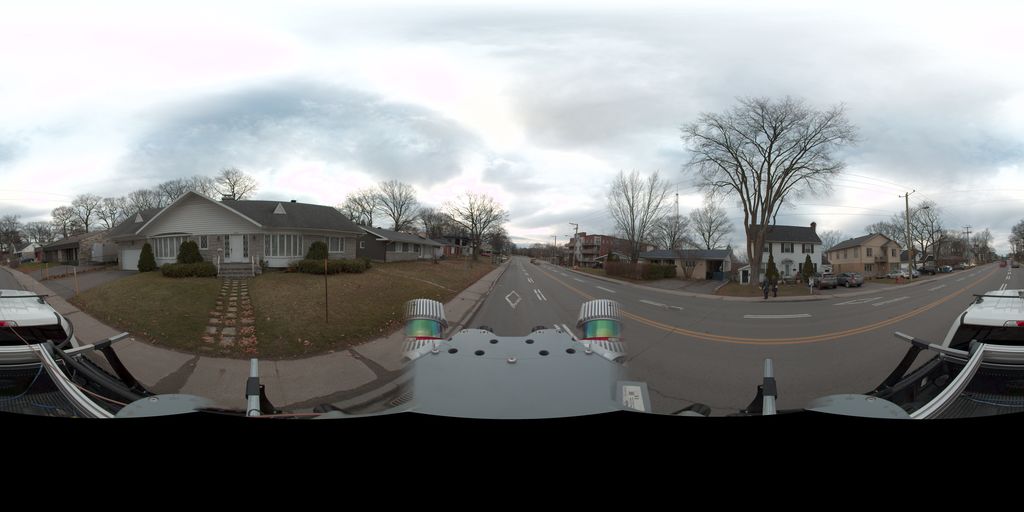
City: quebec_city